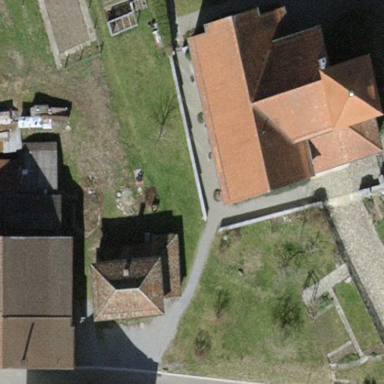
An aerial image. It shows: Church which is place of worship.